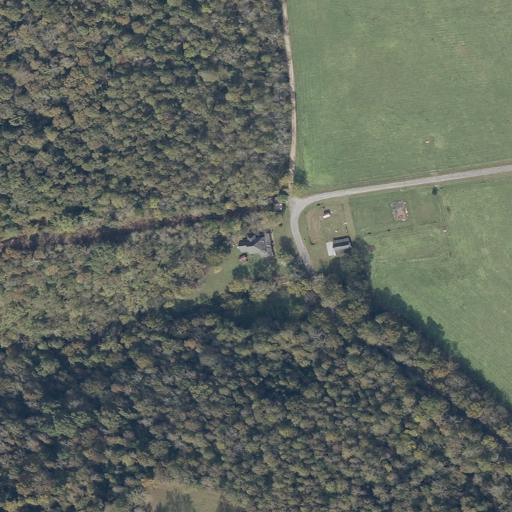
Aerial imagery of valley in Alabama named Fanning Cove containing deciduous forest, pasture, open development, mixed forest, and low intensity development